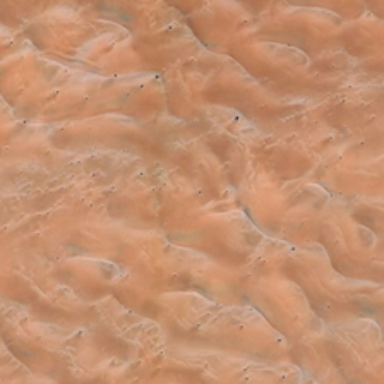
Many ripples are in a piece of khaki desert .